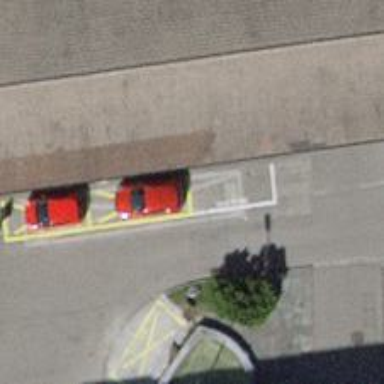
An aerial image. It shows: Post box.